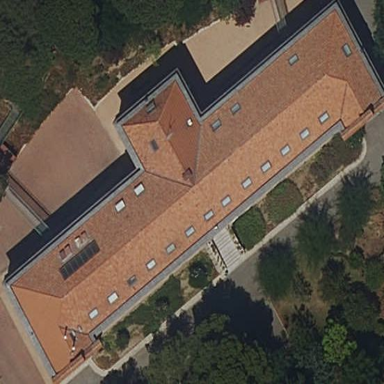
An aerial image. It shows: Hospital building.